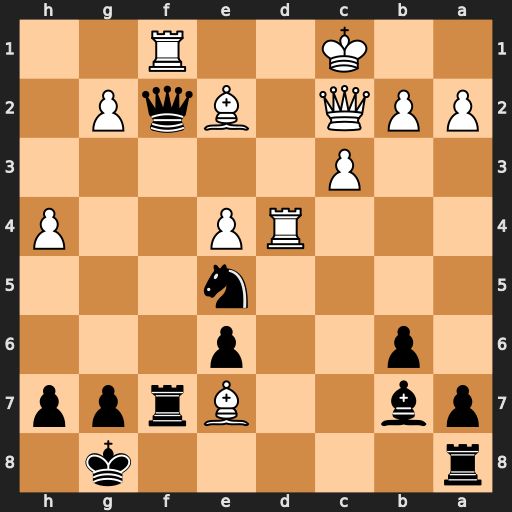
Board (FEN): r5k1/pb2Brpp/1p2p3/4n3/3RP2P/2P5/PPQ1BqP1/2K2R2
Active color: b
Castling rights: -
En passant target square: -
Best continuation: Qe3+ Qd2 Qxd2+